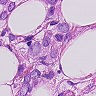
Metastatic tissue present: yes